Field crop: maize
Growth stage: 2
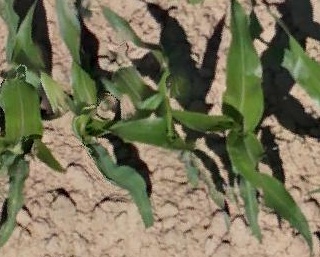
Species: maize